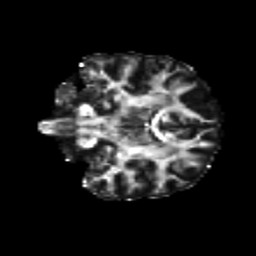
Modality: FA
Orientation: coronal
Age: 21
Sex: female
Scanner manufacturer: siemens
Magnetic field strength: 3 T
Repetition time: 8.6 s
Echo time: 0.095 s